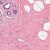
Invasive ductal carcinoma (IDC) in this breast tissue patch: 0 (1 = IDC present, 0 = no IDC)